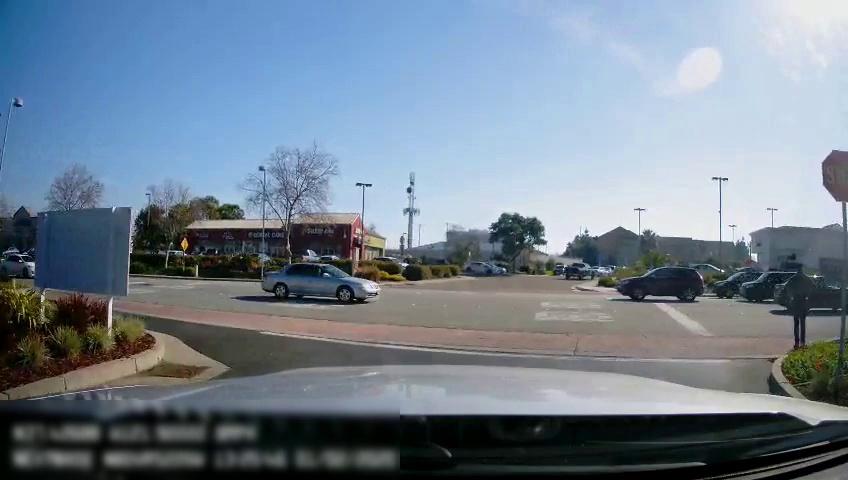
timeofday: Day
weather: Sunny
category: Drivable Space
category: Vehicles | Car
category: Vehicles | SUV
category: Vehicles | Car
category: Vehicles | Truck
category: Vehicles | SUV
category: Pedestrians
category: Vehicles | Car
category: Vehicles | Car
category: Vehicles | SUV
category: Vehicles | Car
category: Traffic | Signs
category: Traffic | Signs